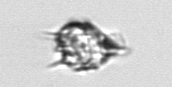
Label: Protoperidinium